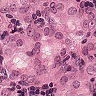
Metastatic tissue present: yes